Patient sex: F
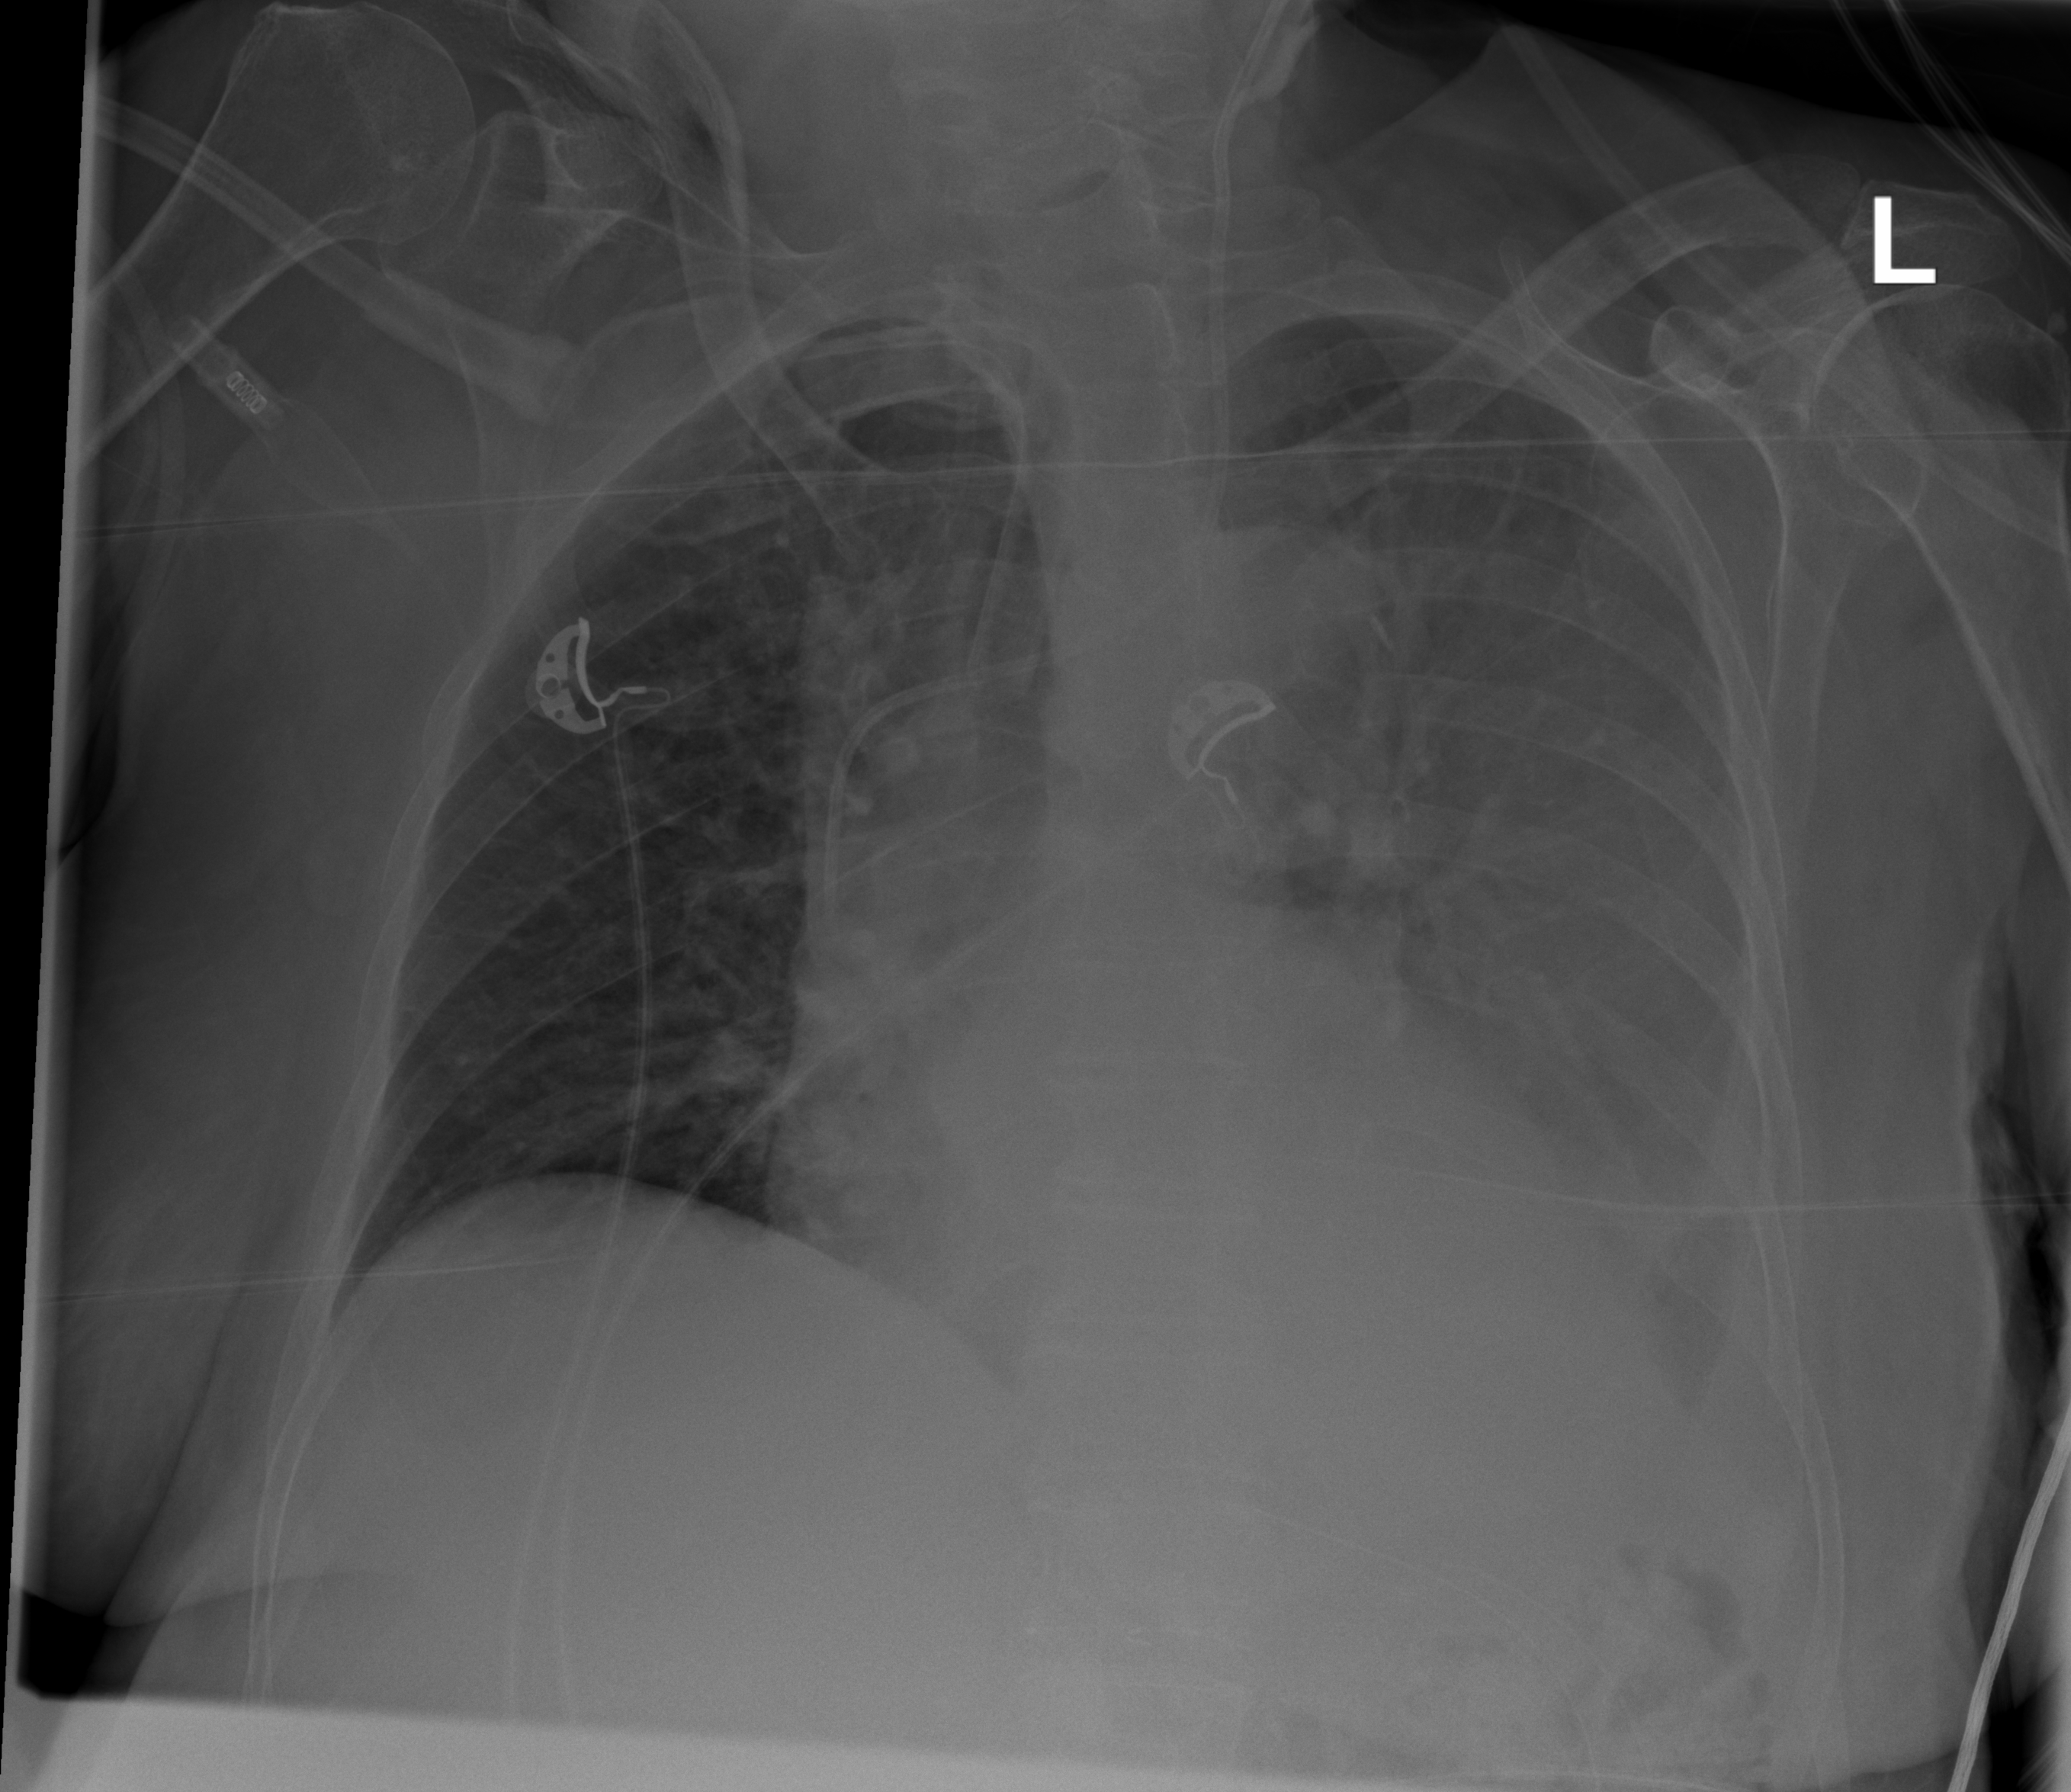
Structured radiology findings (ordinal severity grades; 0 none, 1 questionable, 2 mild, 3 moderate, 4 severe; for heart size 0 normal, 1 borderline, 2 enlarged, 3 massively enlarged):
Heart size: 2
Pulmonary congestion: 2
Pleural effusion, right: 0
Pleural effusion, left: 3
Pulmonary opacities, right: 0
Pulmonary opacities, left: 0
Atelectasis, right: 0
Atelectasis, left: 2